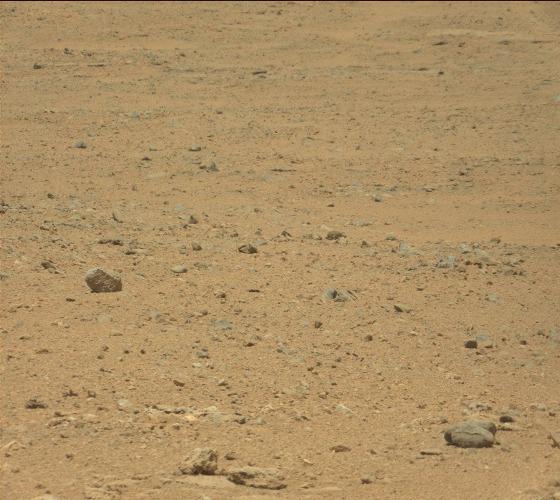
Terrain classes present: Gravel / Sand / Soil, Rock